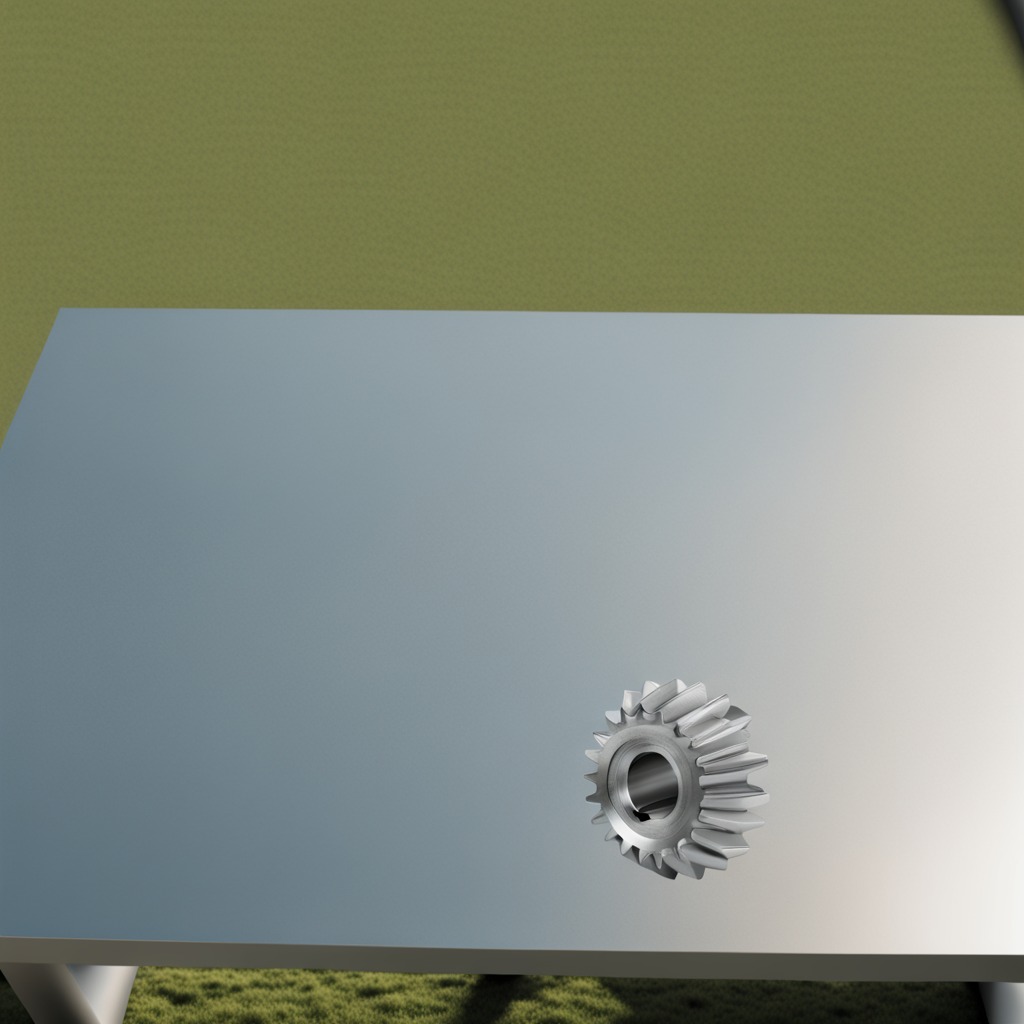
A steel gear with teeth is lying on the textured surface.